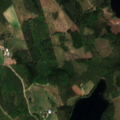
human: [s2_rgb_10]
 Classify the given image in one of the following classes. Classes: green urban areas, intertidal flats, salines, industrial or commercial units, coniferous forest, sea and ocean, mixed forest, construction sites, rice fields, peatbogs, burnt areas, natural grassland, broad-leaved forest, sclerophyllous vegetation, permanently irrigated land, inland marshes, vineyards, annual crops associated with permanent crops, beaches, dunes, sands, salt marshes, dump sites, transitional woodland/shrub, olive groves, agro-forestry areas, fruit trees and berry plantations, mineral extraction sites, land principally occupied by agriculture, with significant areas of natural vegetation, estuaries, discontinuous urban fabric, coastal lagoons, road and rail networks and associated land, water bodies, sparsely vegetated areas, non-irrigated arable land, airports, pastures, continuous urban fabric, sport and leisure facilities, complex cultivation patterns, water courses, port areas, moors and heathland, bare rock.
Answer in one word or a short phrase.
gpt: coniferous forest, mixed forest, transitional woodland/shrub, water bodies